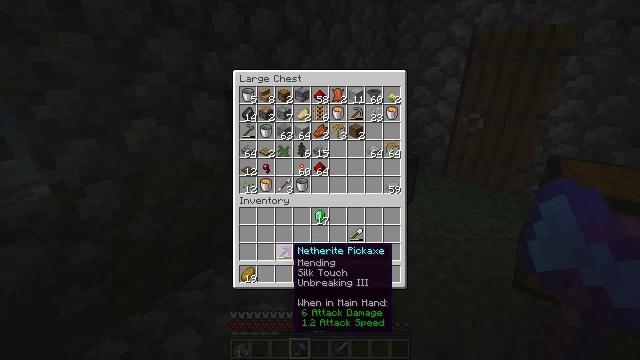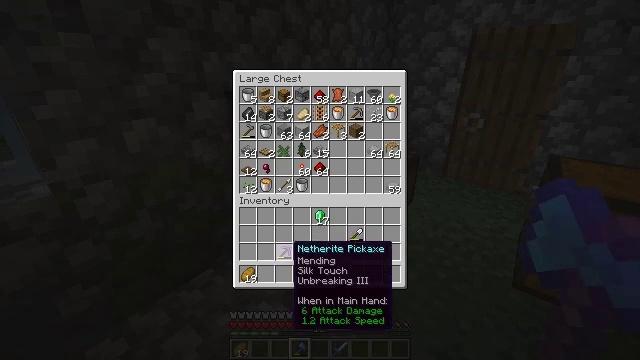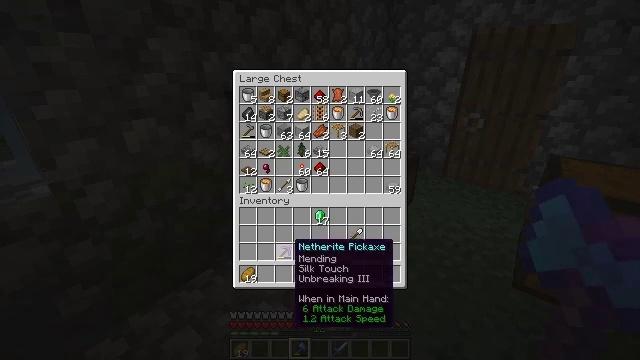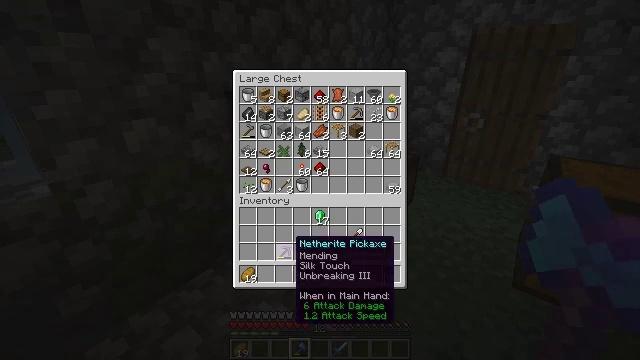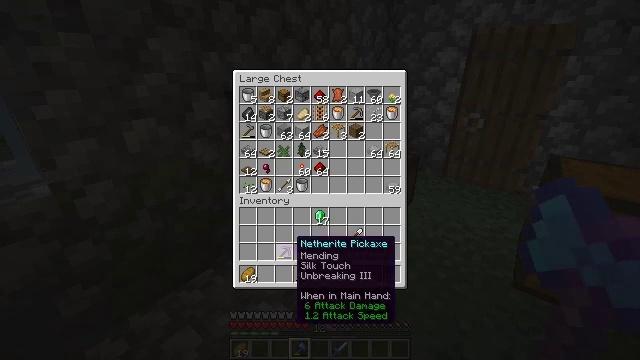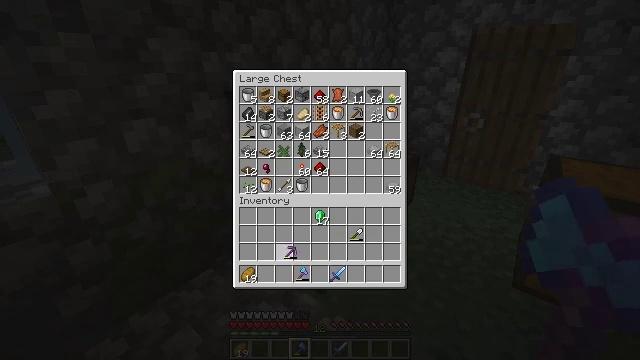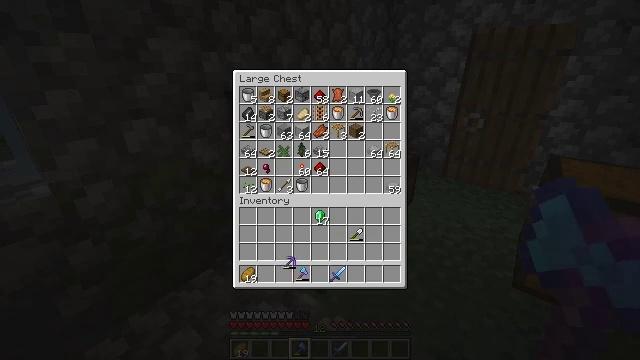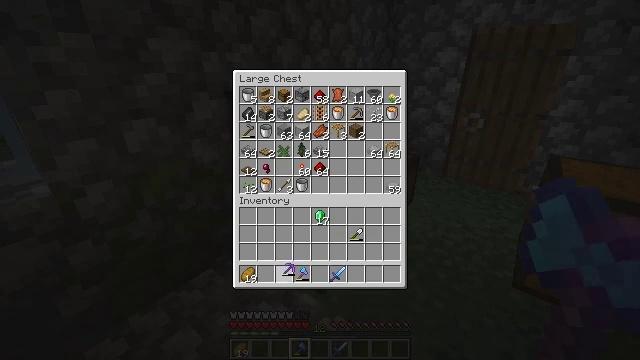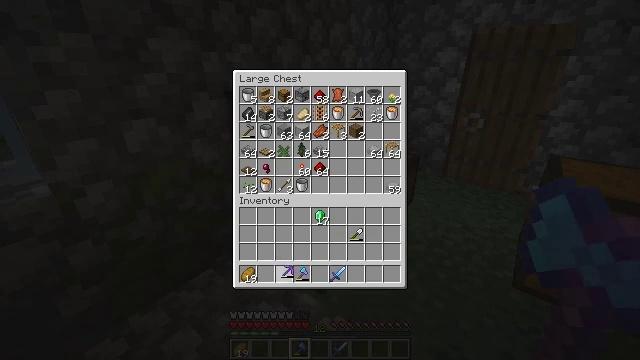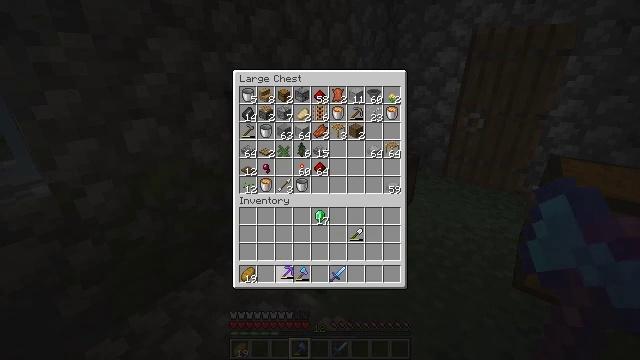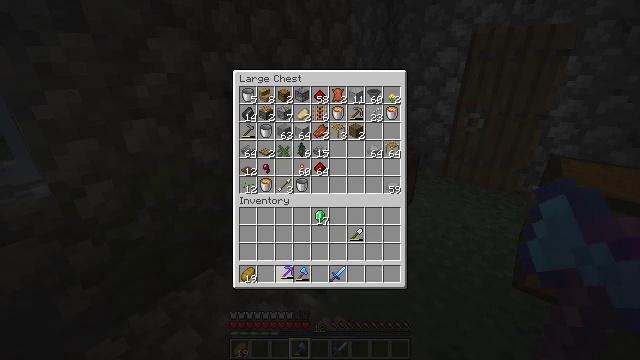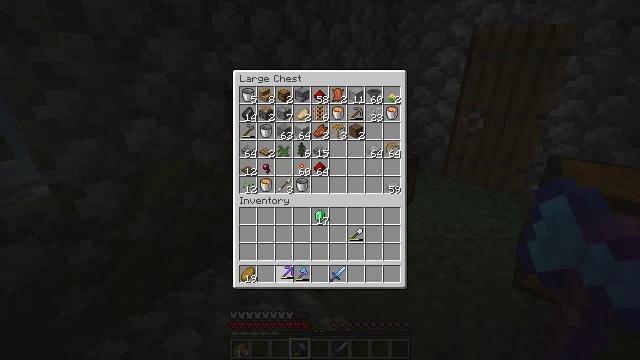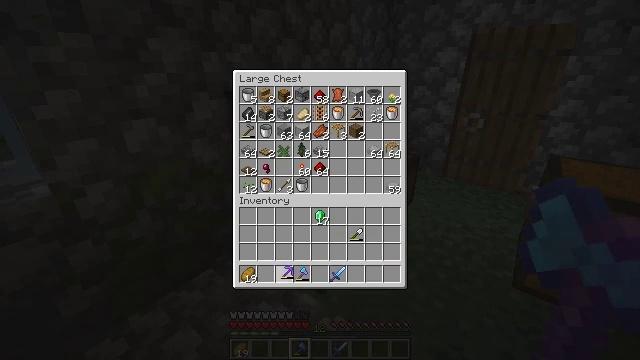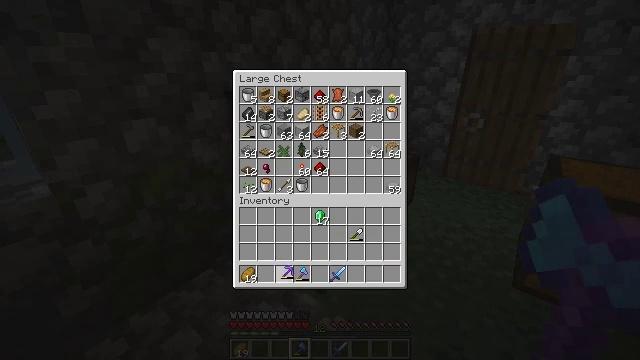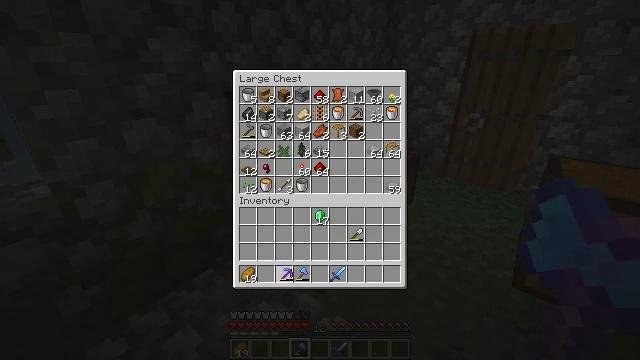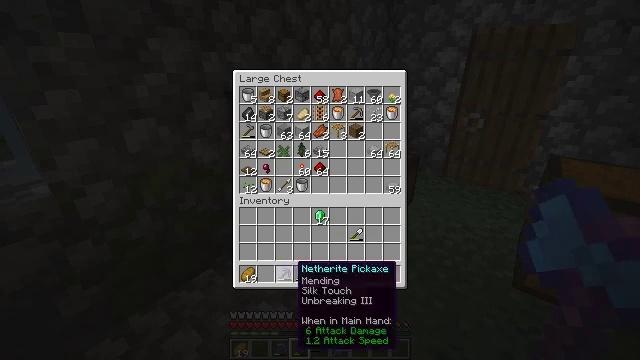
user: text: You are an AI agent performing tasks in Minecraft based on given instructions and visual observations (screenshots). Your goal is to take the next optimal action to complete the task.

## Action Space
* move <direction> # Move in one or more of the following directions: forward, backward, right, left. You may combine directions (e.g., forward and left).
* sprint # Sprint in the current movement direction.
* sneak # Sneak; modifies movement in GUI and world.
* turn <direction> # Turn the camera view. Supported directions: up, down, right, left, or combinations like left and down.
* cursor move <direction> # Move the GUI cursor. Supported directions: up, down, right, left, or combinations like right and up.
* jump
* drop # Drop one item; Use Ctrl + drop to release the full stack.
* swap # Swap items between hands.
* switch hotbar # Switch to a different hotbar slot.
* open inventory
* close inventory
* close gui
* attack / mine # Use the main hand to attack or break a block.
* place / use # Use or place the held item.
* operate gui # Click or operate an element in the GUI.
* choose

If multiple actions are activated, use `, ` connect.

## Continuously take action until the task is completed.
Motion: motion action
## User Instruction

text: Craft iron boots.
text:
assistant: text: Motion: no_op
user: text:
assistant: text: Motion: no_op
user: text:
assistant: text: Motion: no_op
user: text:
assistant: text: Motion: no_op
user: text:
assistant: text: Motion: attack / mine
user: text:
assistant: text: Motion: turn down, attack / mine
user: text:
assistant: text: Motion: turn down, attack / mine
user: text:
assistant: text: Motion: no_op
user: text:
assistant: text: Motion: no_op
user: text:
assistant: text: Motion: no_op
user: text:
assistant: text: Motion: no_op
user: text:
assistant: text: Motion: no_op
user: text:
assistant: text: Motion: attack / mine
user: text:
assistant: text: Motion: attack / mine
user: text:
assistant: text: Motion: no_op
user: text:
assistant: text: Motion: turn right
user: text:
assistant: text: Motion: turn right
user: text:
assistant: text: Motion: turn right
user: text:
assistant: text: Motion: turn right
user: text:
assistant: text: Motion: no_op
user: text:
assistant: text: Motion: no_op
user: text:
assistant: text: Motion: no_op
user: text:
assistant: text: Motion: no_op
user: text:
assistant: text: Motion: no_op
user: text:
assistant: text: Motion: no_op
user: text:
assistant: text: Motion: attack / mine
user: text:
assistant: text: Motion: turn left, attack / mine
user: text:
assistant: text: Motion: turn left
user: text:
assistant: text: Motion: turn left
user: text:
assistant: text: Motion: turn left